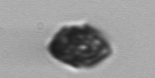
Label: Kryptoperidinium_triquetrum